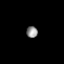
Tissue: prostate
Cell type: Fibroblasts
Senescence score: 0.7334
Nuclear area (px): 126
Mean DAPI intensity: 145.865